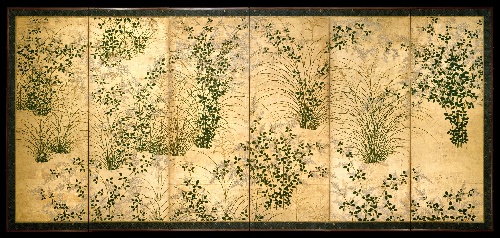
Date: first half of the 17th century
Object type: Screen
Classification: Paintings
Medium: Pair of six-panel folding screens; ink and color on gilt paper
Culture: Japan
Period: Edo period (1615–1868)
Dimensions: Overall (each screen): 60 5/16 in. x 11 ft. 5 9/16 in. (153.2 x 349.4 cm)
Department: Asian Art
Credit line: Purchase, Arthur Wiesenberger Foundation Gift, Louis V. Bell Fund, Bequest of Dorothy Graham Bennett, and Pfeiffer and Seymour Funds, 1972
Accession year: 1972
Repository: Metropolitan Museum of Art, New York, NY
Tags: Leaves|Autumn